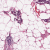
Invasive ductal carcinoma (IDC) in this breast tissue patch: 0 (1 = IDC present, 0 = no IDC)